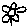
Label: flower